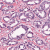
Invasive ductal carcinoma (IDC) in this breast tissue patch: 1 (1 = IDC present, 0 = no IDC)